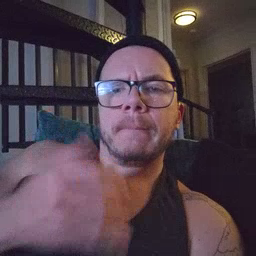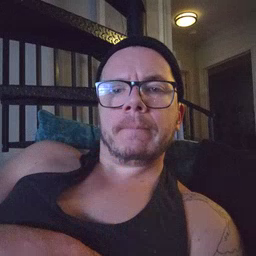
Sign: now